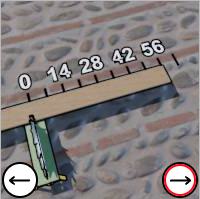
Task: length
Answer: 56
First scale value: 14.0